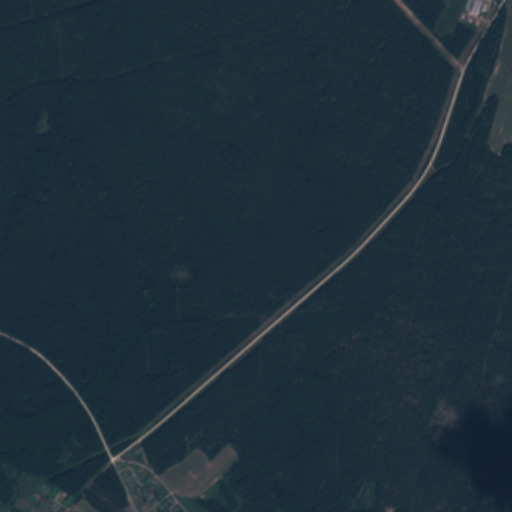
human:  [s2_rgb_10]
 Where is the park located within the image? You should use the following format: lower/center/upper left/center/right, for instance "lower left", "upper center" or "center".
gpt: The park is located in the lower left of the image.
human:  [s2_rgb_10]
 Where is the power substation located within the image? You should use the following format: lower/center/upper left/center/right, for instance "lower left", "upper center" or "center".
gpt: The power substation is located in the upper right of the image.
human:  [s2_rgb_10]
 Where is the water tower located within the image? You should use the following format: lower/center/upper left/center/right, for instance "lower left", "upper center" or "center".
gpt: The water tower is located in the lower left of the image.
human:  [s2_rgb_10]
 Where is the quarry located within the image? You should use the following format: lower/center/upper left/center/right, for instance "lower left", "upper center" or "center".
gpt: There is no quarry in the image.